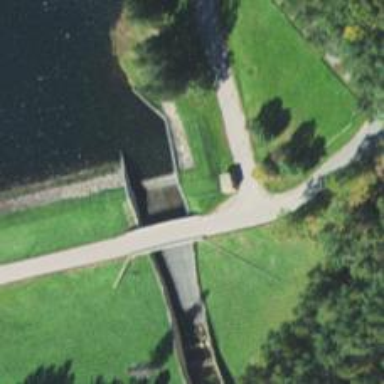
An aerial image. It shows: Dam along waterway.